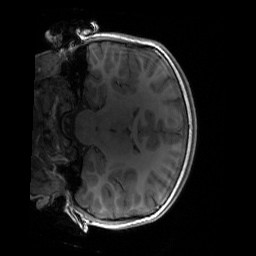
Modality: T1w
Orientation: coronal
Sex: female
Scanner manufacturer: siemens
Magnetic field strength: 3 T
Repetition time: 1.9 s
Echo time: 0.00243 s